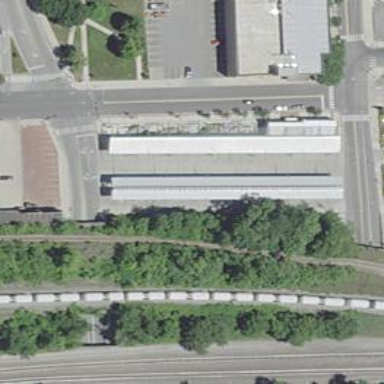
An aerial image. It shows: Building that serves as bus station. It is public transport station.